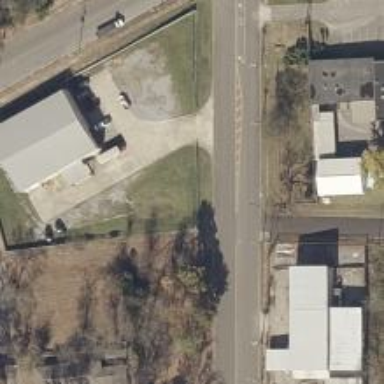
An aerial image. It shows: Alley classified as service road.